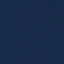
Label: SeaLake